Field crop: maize
Growth stage: 2
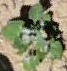
Species: chenopodium